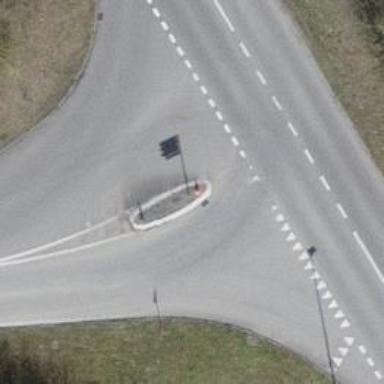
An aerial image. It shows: Road with "give way" sign.